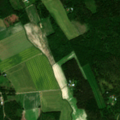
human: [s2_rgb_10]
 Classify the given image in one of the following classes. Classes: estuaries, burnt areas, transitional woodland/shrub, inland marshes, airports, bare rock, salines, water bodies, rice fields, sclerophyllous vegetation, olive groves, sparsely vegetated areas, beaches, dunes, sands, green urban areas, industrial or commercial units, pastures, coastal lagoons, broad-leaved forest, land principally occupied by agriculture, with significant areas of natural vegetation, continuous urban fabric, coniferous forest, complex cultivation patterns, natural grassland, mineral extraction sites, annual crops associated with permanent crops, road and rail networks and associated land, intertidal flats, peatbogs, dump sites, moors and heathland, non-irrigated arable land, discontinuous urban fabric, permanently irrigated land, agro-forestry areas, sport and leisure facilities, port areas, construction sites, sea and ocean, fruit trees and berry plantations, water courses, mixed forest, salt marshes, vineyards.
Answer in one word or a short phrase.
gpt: non-irrigated arable land, land principally occupied by agriculture, with significant areas of natural vegetation, mixed forest